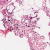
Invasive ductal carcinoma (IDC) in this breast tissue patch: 0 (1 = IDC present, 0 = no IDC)